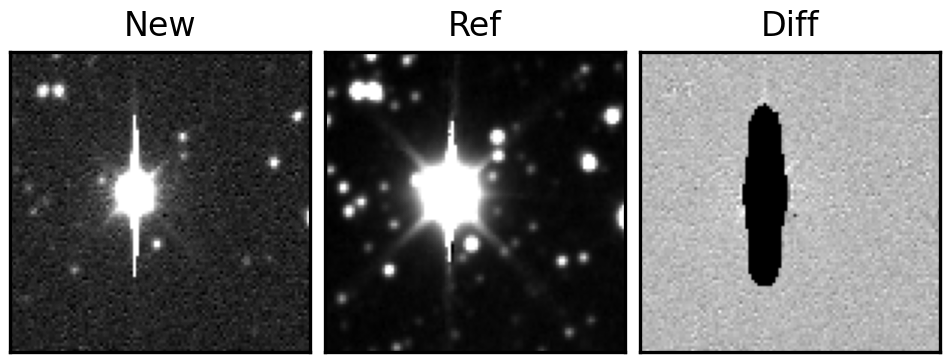
Label: bogus